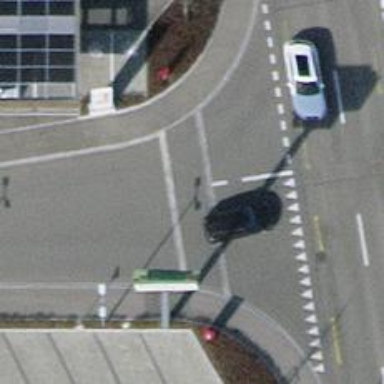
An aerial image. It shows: Asphalt footway with marked crossing featuring table-like traffic calming structure.